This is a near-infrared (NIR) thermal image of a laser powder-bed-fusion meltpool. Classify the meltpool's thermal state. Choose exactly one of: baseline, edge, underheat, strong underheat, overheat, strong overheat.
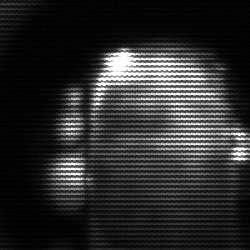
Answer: baseline